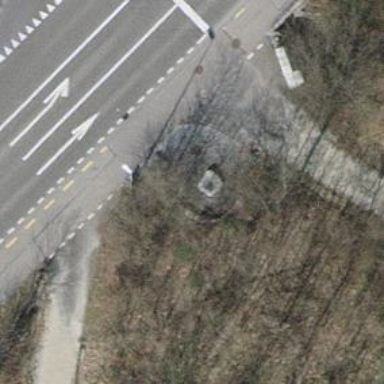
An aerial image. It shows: Bench.